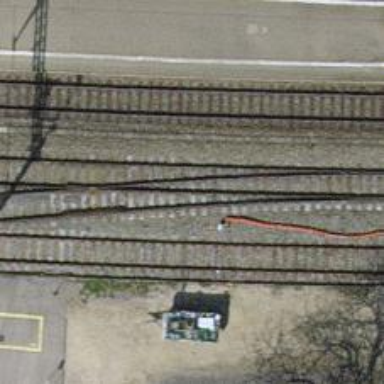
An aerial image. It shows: Railway yard with single rail track. The electrified track has contact line for power supply.